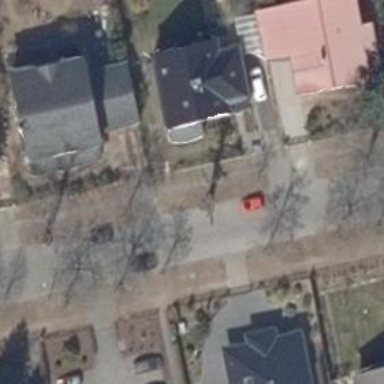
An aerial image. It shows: Sidewalk.